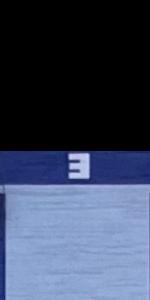
Label: Empty